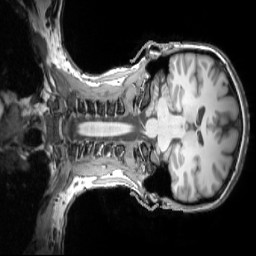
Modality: T1w
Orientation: coronal
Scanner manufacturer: siemens
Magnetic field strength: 3 T
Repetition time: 2.3 s
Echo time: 0.0033 s